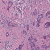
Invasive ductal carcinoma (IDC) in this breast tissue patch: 1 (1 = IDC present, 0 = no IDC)